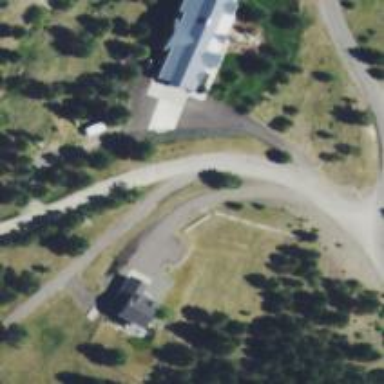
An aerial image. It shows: Driveway.